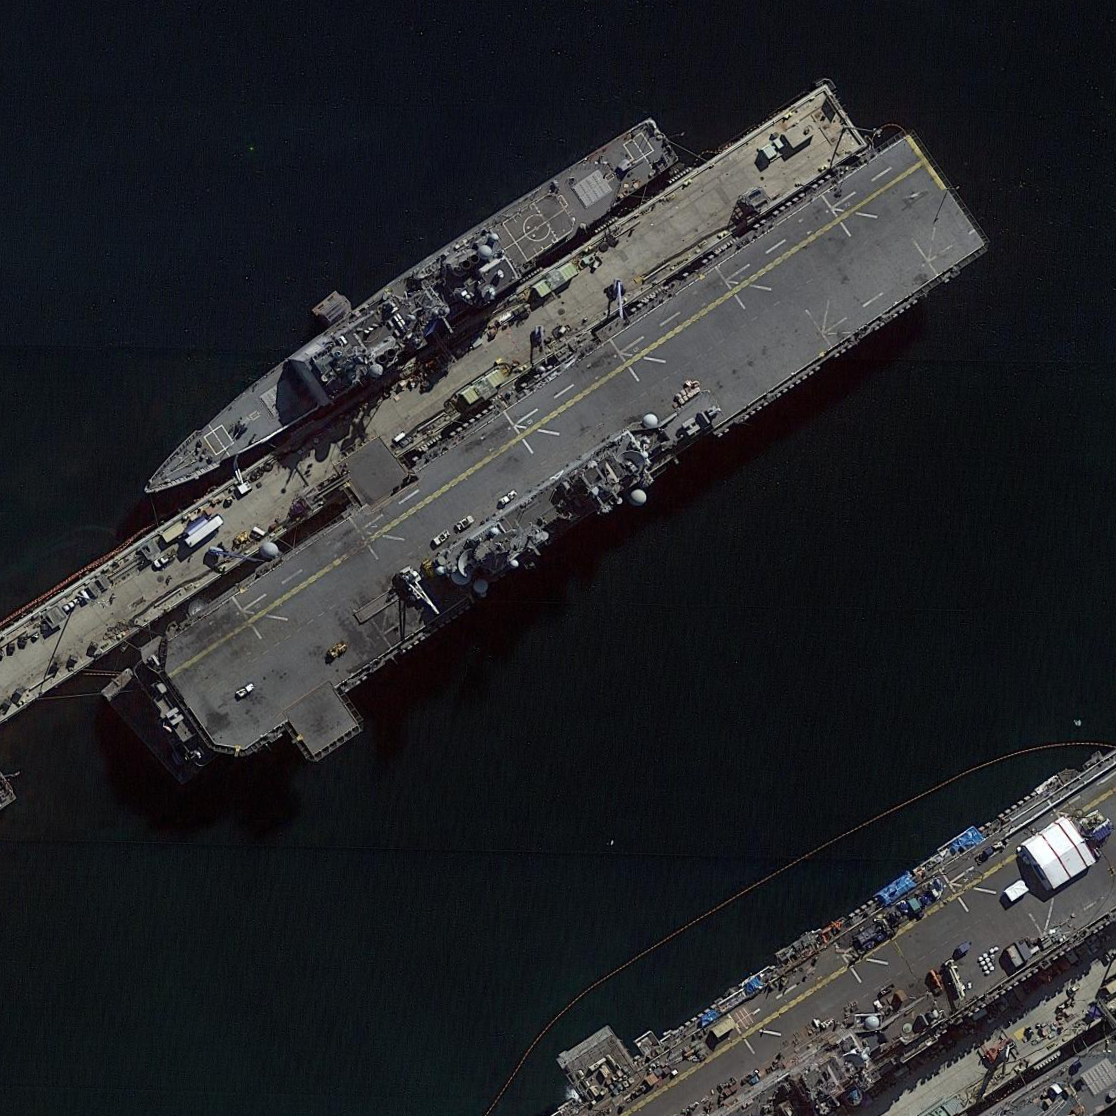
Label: assault